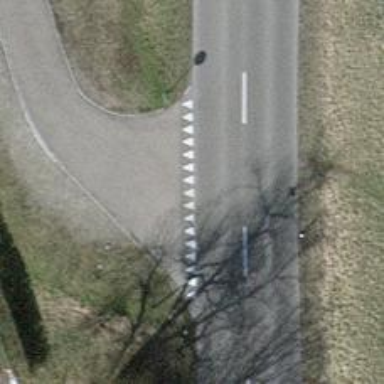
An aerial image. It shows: Road with "give way" sign.